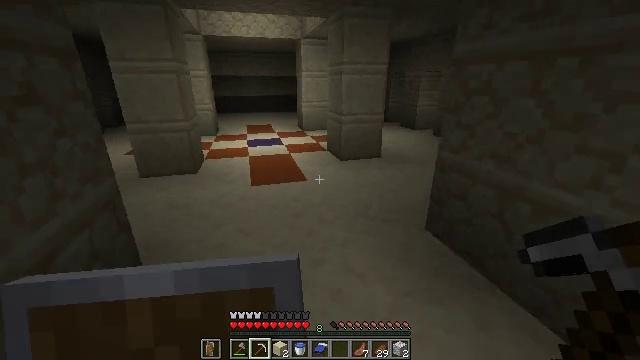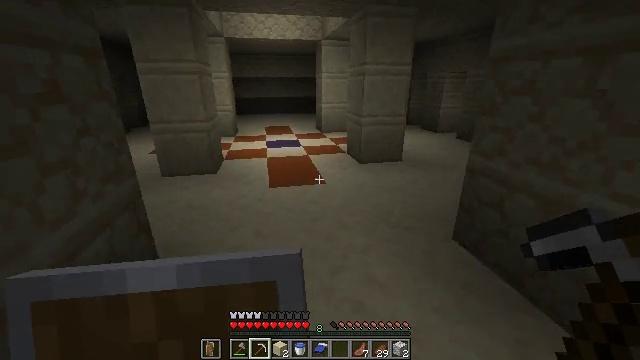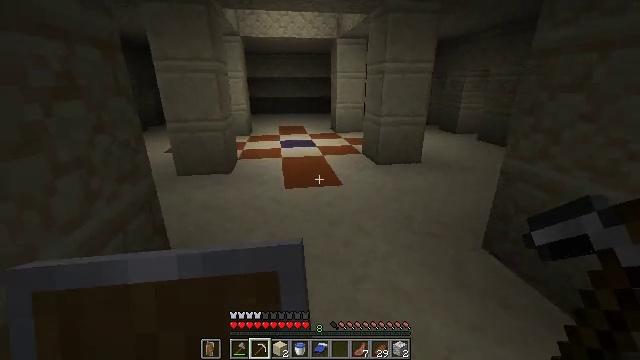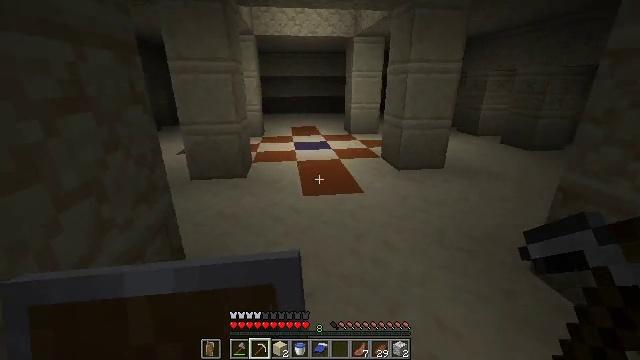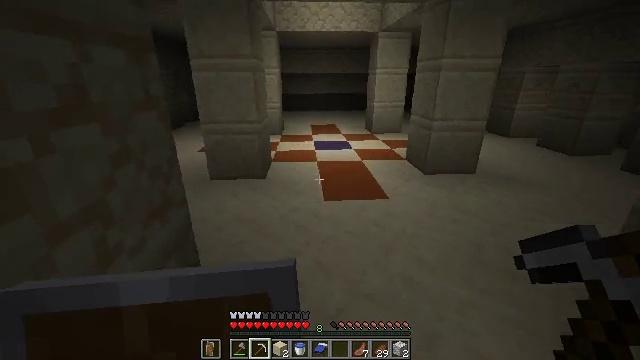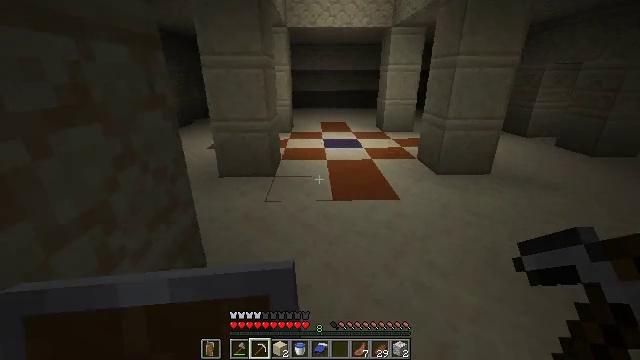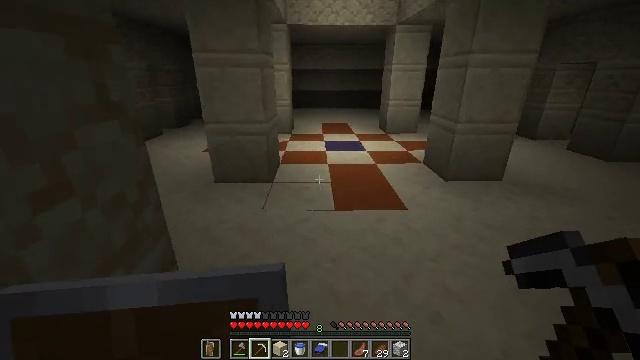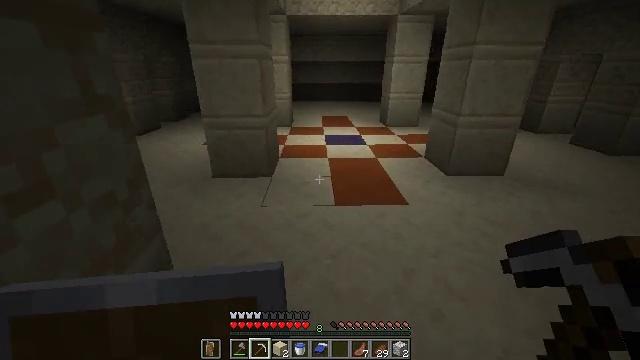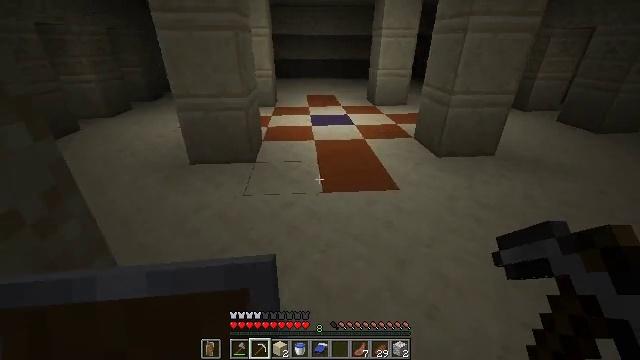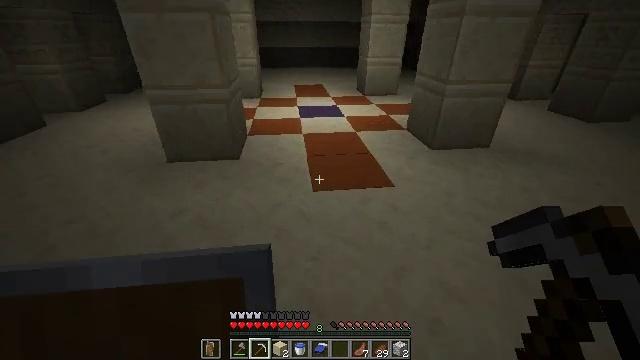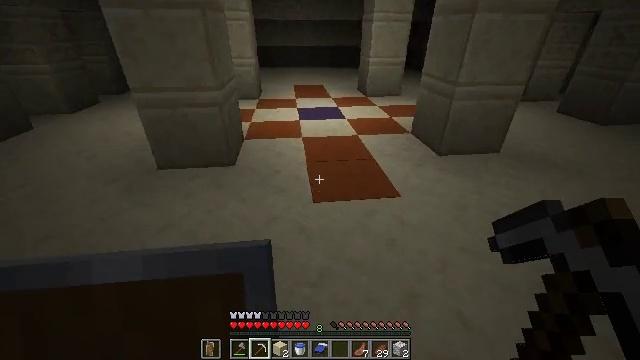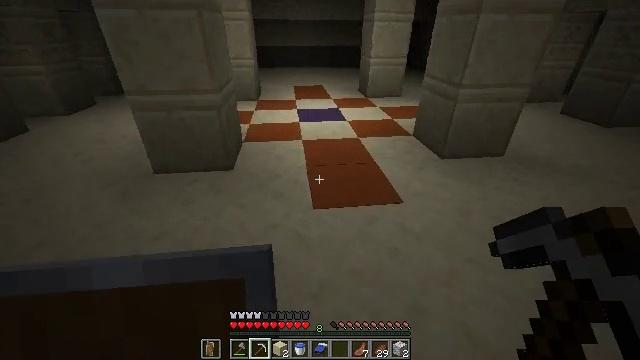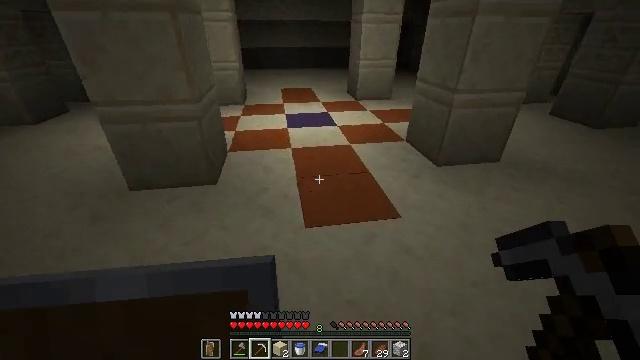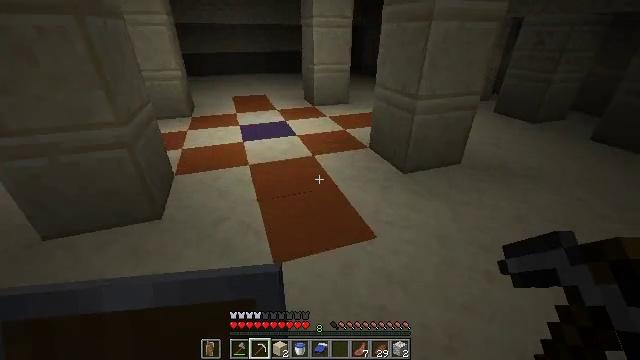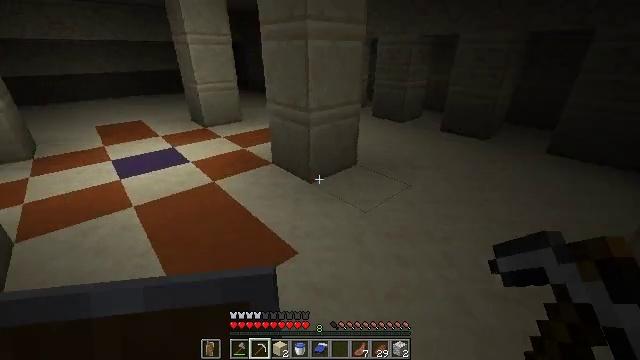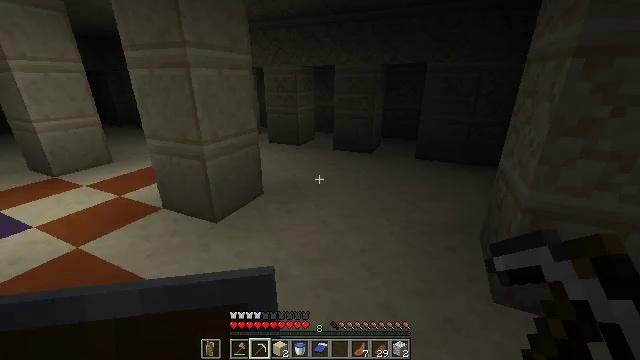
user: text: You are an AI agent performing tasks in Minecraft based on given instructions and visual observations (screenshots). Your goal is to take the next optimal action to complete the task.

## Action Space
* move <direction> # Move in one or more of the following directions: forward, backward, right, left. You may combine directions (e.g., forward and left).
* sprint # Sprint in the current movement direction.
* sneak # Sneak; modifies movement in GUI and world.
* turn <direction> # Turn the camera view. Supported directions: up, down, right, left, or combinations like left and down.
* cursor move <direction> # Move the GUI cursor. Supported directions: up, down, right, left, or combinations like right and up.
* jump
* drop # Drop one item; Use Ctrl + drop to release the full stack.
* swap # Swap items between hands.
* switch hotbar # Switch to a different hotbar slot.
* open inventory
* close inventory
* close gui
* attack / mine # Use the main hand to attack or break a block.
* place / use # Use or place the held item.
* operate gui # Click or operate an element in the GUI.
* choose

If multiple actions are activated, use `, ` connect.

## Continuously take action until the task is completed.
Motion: motion action
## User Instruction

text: Mine the orange terracotta block.
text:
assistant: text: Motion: move forward and move left, turn left
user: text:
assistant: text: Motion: move forward and move left, turn left
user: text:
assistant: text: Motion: move forward and move left, turn left
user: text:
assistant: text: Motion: move forward, turn left
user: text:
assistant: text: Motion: move forward, turn left
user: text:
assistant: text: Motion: move forward
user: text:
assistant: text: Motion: move forward, turn down
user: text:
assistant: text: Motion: move forward, turn right and down
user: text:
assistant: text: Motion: move forward, turn right and down
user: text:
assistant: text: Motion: move forward
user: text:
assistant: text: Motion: move forward
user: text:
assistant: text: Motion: move forward, turn right
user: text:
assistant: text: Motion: move forward, turn right
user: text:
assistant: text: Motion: move forward, turn right and up
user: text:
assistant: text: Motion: move forward and move left, turn right and up
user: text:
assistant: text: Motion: move left, turn right and up
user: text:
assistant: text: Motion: move left, turn right and up
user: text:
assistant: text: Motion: move left, turn right
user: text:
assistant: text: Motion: move left, turn right
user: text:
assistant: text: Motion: move left
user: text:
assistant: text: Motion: move left
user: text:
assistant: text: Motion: move left
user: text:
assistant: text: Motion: move forward and move left
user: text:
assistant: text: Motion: move forward and move left
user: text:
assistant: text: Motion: move forward and move left, turn right
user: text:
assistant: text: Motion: move left, turn right
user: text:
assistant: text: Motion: move left, turn right
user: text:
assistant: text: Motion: move left, turn right
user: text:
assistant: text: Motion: move left, turn right
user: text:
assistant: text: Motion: move left